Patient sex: F
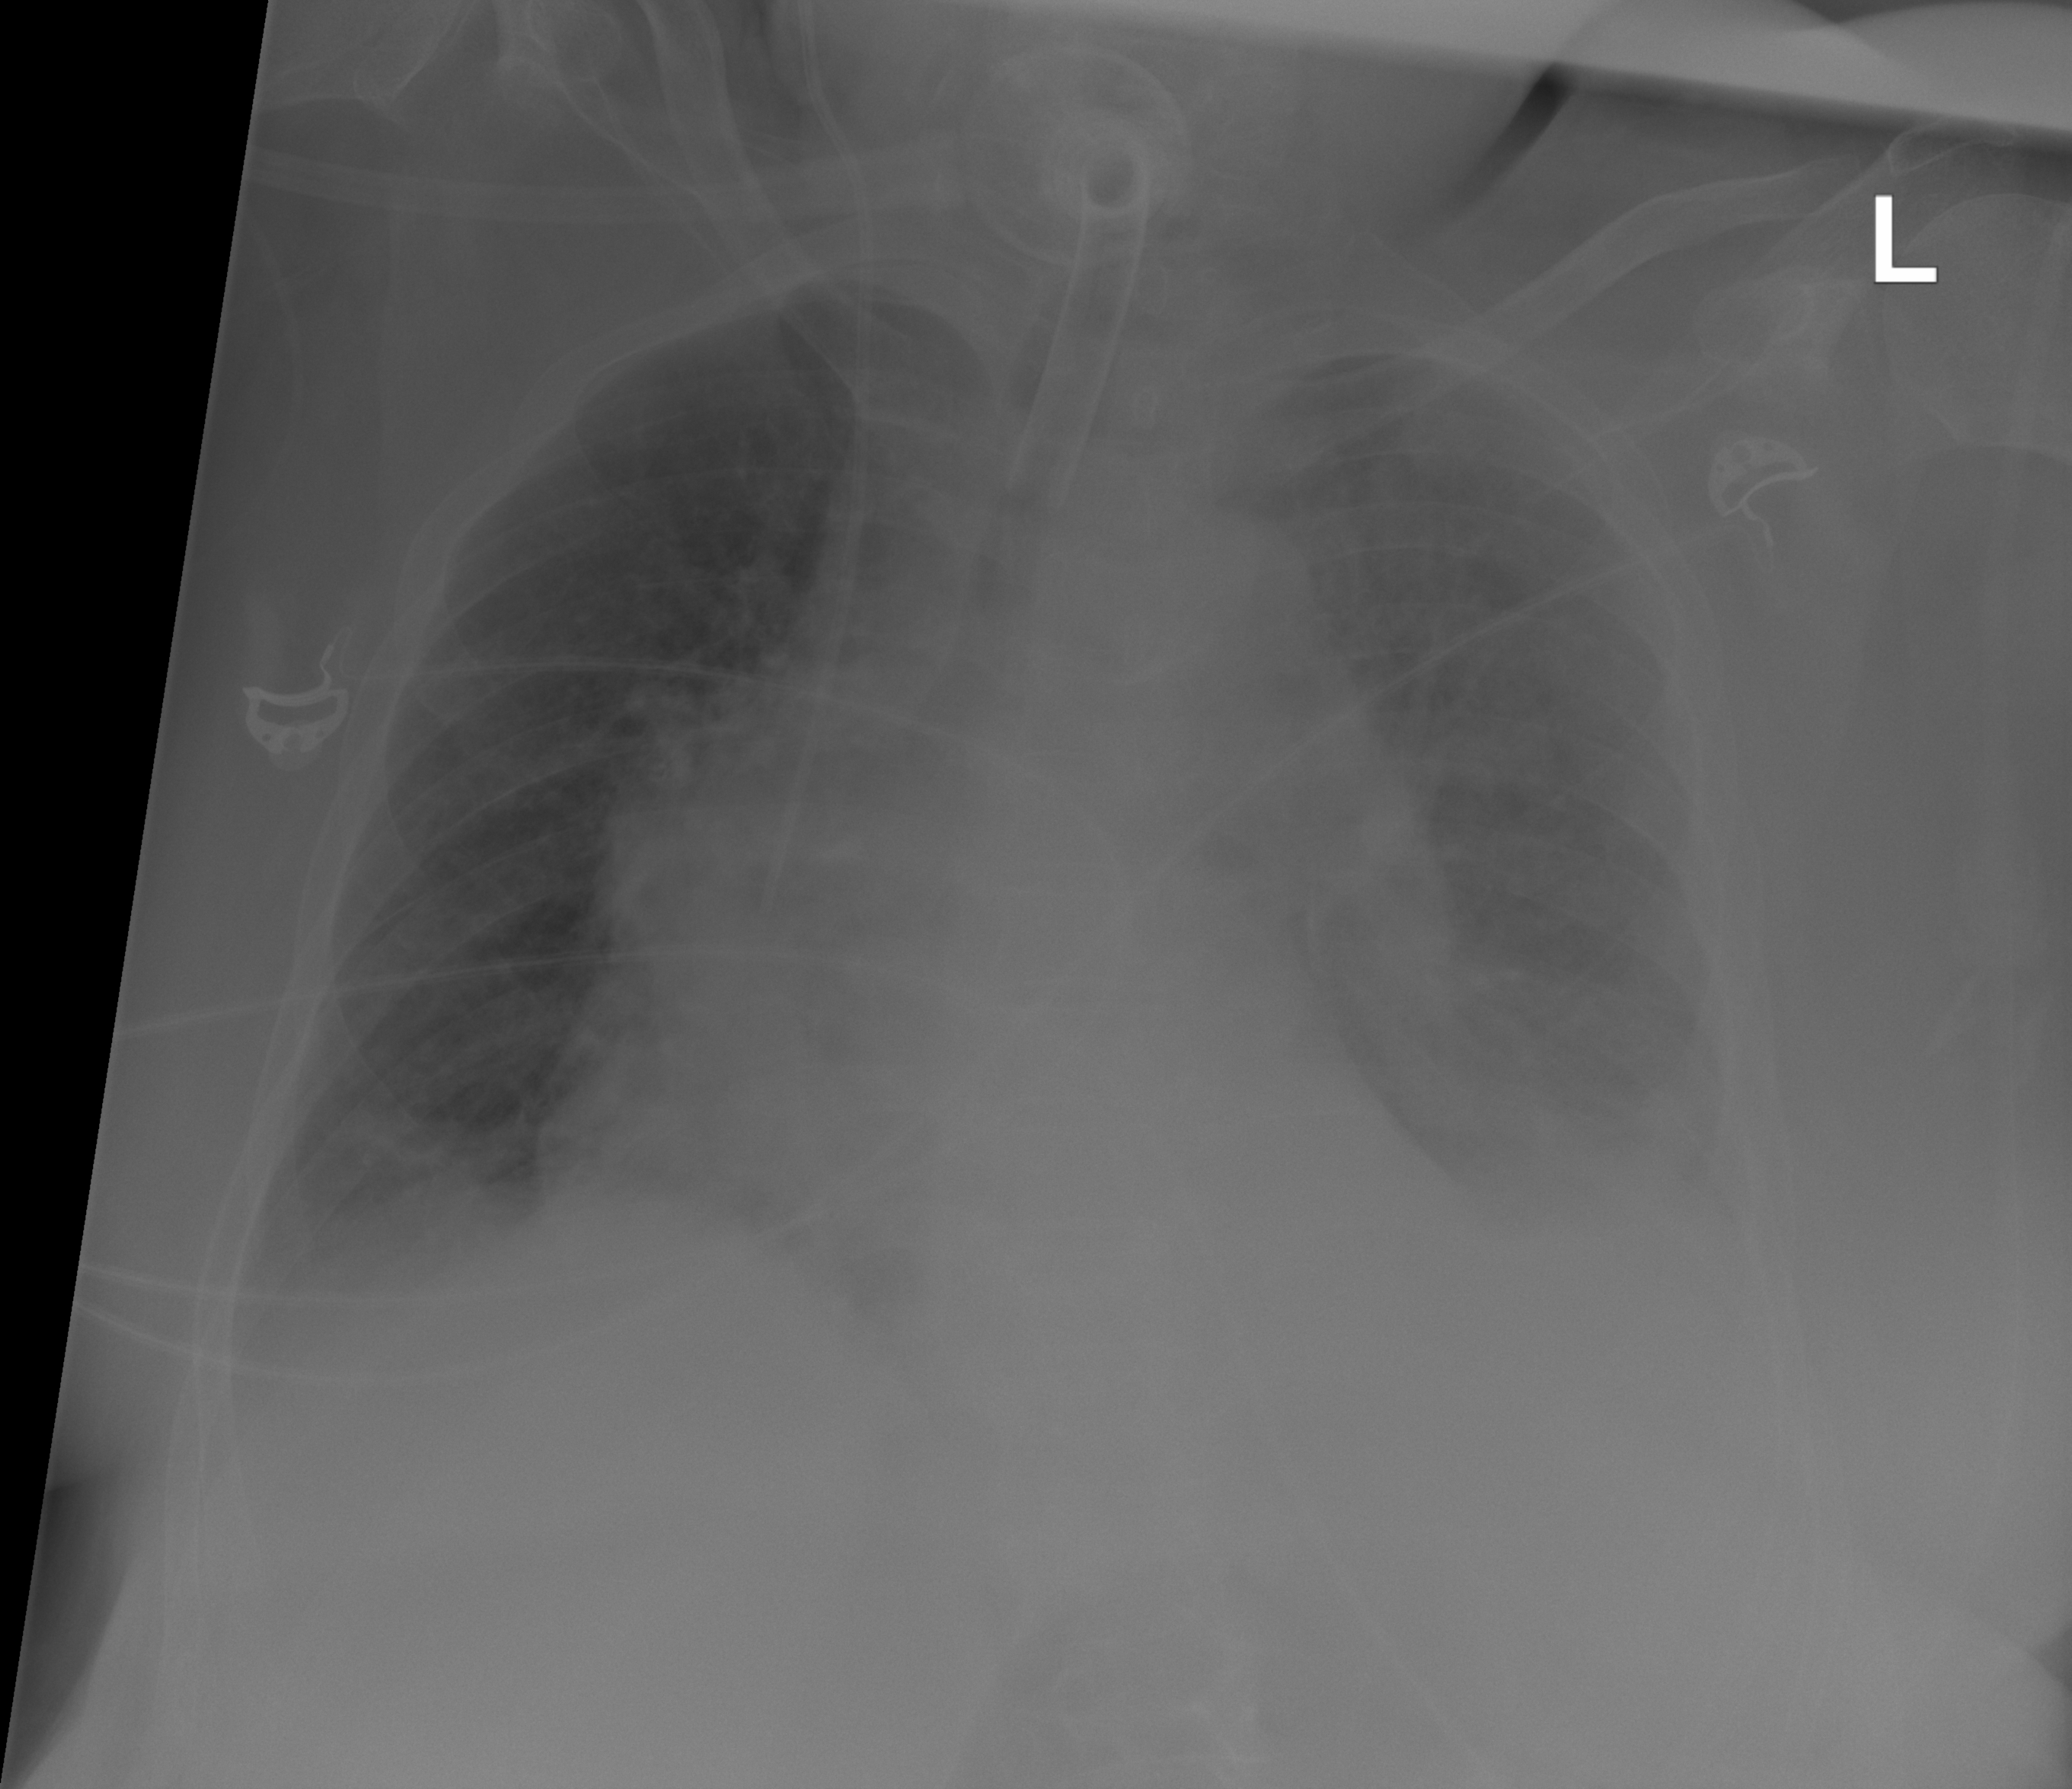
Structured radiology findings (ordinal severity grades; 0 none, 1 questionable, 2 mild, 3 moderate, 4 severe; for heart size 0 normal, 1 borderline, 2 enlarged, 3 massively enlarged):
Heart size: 2
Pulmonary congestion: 2
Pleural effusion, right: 2
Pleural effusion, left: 3
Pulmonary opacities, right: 1
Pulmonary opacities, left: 2
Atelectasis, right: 2
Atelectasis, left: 3